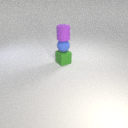
small green rubber cube below small blue rubber sphere